Interaction volume radius: 5 \u00c5
Interaction volume height: 45 \u00c5
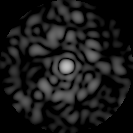
Disorder parameter: 0.8307